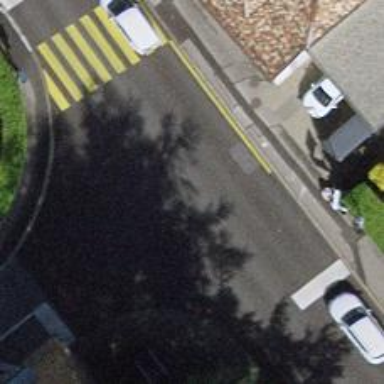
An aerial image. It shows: Road with traffic signals.